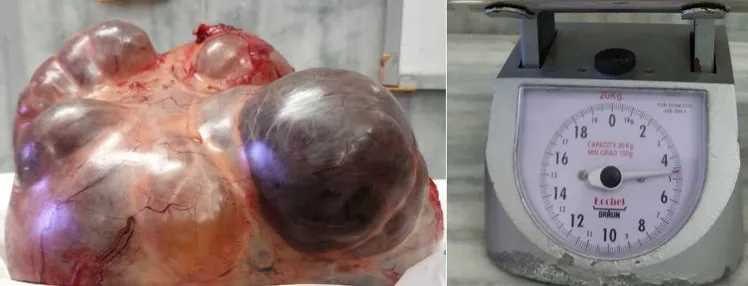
right ovarian cystic mass of 24 kgs.
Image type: medical_photograph (other_medical_photograph)